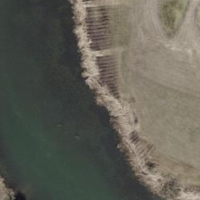
EUNIS habitat code: 14
Species observed at this site:
Alcedo atthis
Sylvia borin
Aegithalos caudatus
Jynx torquilla
Sylvia atricapilla
Spinus spinus
Poecile palustris
Larus michahellis
Ardea alba
Erithacus rubecula
Tringa glareola
Tringa totanus
Tringa erythropus
Tringa nebularia
Tringa ochropus
Anas acuta
Himantopus himantopus
Cyanistes caeruleus
Lophophanes cristatus
Chloris chloris
Larus canus
Passer domesticus
Pandion haliaetus
Remiz pendulinus
Mareca penelope
Emberiza hortulana
Passer montanus
Calidris alpina
Spatula clypeata
Saxicola rubetra
Mareca strepera
Locustella naevia
Milvus migrans
Milvus milvus
Locustella luscinioides
Mergus merganser
Oriolus oriolus
Phylloscopus trochilus
Motacilla alba
Plegadis falcinellus
Actitis hypoleucos
Oenanthe oenanthe
Anas crecca
Emberiza citrinella
Prunella modularis
Gallinago gallinago
Muscicapa striata
Chroicocephalus ridibundus
Platalea leucorodia
Phylloscopus collybita
Luscinia megarhynchos
Gallinula chloropus
Lymnocryptes minimus
Sitta europaea
Falco tinnunculus
Acrocephalus paludicola
Acrocephalus scirpaceus
Roeseliana roeselii
Bubulcus ibis
Ficedula hypoleuca
Emberiza calandra
Acrocephalus arundinaceus
Acrocephalus schoenobaenus
Anas platyrhynchos
Lanius excubitor
Alopochen aegyptiaca
Aythya ferina
Streptopelia decaocto
Acrocephalus palustris
Ixobrychus minutus
Aythya fuligula
Regulus ignicapilla
Lanius collurio
Carduelis carduelis
Nycticorax nycticorax
Phalacrocorax carbo
Egretta garzetta
Ciconia ciconia
Corvus corone
Botaurus stellaris
Asio flammeus
Pernis apivorus
Ardea purpurea
Cygnus olor
Cuculus canorus
Dryocopus martius
Phoenicurus ochruros
Certhia familiaris
Phoenicurus phoenicurus
Corvus corax
Riparia riparia
Sturnus vulgaris
Troglodytes troglodytes
Corvus frugilegus
Turdus merula
Circus aeruginosus
Hirundo rustica
Upupa epops
Turdus pilaris
Regulus regulus
Calidris pugnax
Coccothraustes coccothraustes
Delichon urbicum
Tachybaptus ruficollis
Certhia brachydactyla
Podiceps cristatus
Anthus trivialis
Turdus philomelos
Fulica atra
Pastor roseus
Falco subbuteo
Anthus spinoletta
Dendrocopos major
Turdus viscivorus
Falco peregrinus
Buteo buteo
Anthus pratensis
Turdus iliacus
Falco vespertinus
Alauda arvensis
Dendrocoptes medius
Pica pica
Garrulus glandarius
Columba livia
Saxicola rubicola
Picus viridis
Grus grus
Motacilla cinerea
Linaria cannabina
Accipiter gentilis
Picus canus
Fringilla coelebs
Tadorna tadorna
Coloeus monedula
Columba palumbus
Anser albifrons
Dryobates minor
Fringilla montifringilla
Parus major
Columba oenas
Anser anser
Accipiter nisus